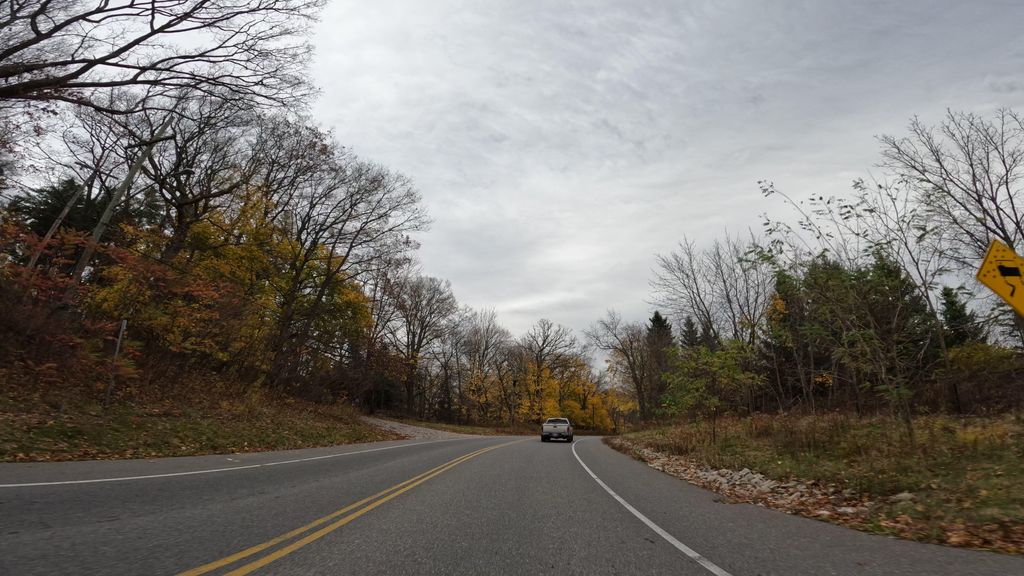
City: hamilton